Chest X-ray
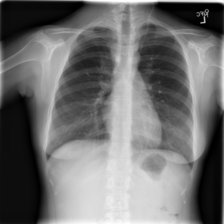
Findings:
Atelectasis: negative
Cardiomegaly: negative
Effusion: negative
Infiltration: negative
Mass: negative
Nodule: negative
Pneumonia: negative
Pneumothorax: negative
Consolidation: negative
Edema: negative
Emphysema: negative
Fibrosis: negative
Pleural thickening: negative
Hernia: negative